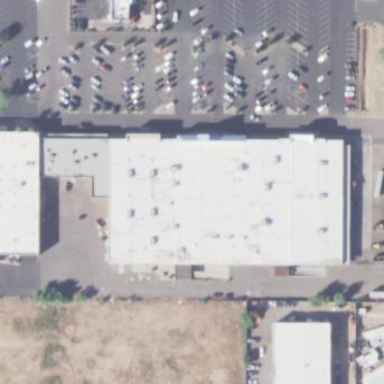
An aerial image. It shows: Retail area.